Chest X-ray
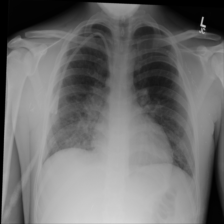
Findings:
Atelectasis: negative
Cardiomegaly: negative
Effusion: negative
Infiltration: positive
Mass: negative
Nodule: negative
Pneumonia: negative
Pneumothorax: negative
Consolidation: negative
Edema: negative
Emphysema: negative
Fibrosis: negative
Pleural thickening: negative
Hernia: negative